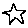
Label: star